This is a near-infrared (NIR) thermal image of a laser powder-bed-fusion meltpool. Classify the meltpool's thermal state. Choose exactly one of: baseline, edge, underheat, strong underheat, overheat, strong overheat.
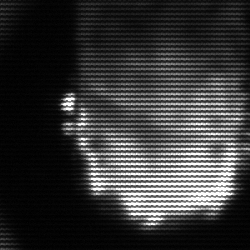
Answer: baseline